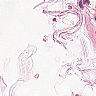
Metastatic tissue present: no